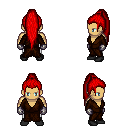
a pixel art fantasy rpg character, male body template, human, tanned skin, brown robe, white pants, red extra-long topknot hairstyle, metal gloves, black shoes, four views (front, back, left, right), 2x2 character sprite sheet, small pixel art, hard edges, no anti-aliasing